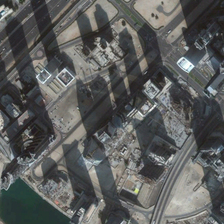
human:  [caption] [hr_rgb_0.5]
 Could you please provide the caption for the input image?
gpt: many buildings are near a road and a river in a commercial area .

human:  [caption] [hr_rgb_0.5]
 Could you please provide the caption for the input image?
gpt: many buildings are near a road and a river in a commercial area .

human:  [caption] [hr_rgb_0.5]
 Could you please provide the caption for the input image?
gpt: many buildings are near a road and a river in a commercial area .

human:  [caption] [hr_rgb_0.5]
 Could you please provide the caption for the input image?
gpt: many buildings are near a road and a river in a commercial area .

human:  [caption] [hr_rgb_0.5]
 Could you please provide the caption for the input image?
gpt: many buildings are near a road and a river in a commercial area .